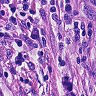
Metastatic tissue present: yes